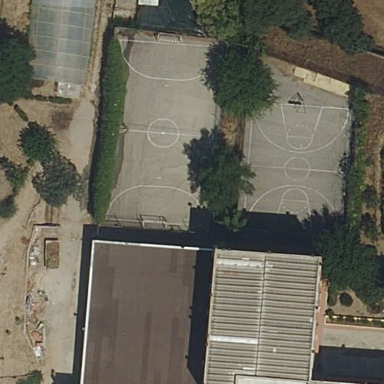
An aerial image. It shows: Handball pitch for leisure and sports activities.